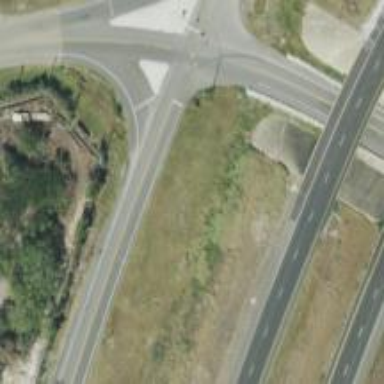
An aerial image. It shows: Secondary road with frontage road.